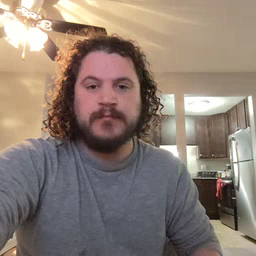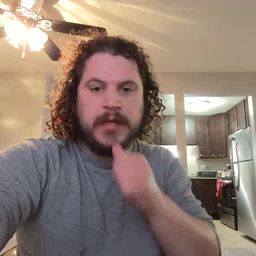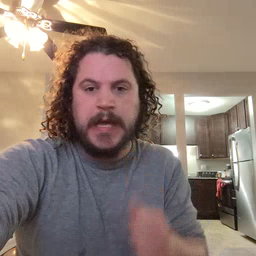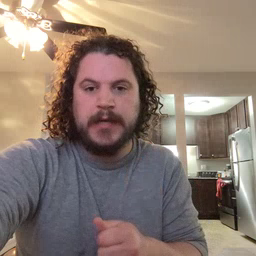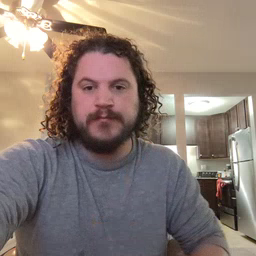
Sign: hide